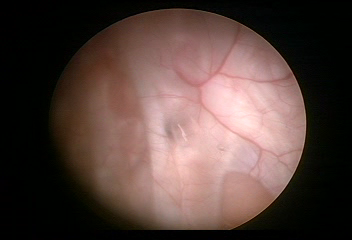
Modality: WLC
Class: Normal mucosa
Bladder cancer association: No